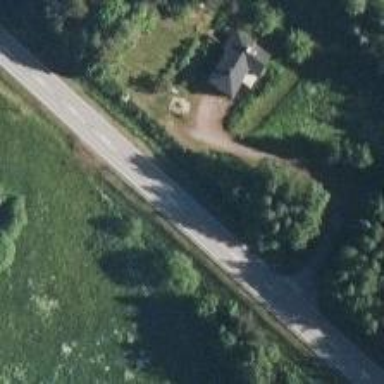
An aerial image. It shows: Secondary road.